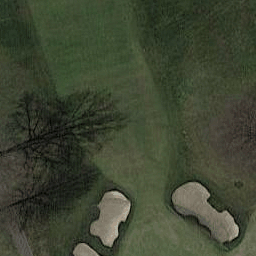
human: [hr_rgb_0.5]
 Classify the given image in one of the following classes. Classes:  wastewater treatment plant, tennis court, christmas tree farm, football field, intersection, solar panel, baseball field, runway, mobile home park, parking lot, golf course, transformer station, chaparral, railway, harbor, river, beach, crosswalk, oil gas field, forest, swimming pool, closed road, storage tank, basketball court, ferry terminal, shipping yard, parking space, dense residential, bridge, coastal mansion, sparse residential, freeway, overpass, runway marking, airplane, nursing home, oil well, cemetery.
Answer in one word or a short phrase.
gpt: golf course